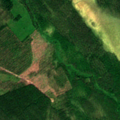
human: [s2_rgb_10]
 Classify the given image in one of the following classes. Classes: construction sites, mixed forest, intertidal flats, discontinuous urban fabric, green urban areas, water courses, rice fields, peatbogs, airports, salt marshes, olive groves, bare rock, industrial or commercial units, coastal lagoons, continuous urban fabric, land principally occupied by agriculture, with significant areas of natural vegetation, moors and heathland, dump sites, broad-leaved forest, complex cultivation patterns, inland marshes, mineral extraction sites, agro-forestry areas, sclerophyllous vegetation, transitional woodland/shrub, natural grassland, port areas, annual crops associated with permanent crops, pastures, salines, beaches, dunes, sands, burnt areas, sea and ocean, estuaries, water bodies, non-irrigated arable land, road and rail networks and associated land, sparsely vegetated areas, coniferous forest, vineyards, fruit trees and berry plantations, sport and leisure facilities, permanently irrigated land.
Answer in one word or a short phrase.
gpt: coniferous forest, mixed forest, transitional woodland/shrub